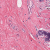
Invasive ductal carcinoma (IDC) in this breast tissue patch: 0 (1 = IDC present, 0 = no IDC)